Question: I want to create a application using jetpack compose. Rate List have different items and each item have different price according to weight. For Example Apple(Items) 1kg price is 100Rs and for 5kg price is 400Rs etc. Like apple different items have differnet price and weight.
Problem is that how to create textfield at rumtime and manage these values of weight and price.
I try this
'''
@compose
fun ComposeTextFields() {
var weightTextField = remember {
mutableStateListOf<String>()
}
var priceTextField by remember {
mutableStateOf("")
}
var number by remember {
mutableStateOf(0)
}
Column {
LazyColumn {
items(number){
Row {
OutlinedTextField(
value = weightTextField[number-1],
onValueChange = { weightTextField.add(number-1, it) },
label = { Text(text = "Weight") },
modifier = Modifier.weight(1f)
)
OutlinedTextField(
value = priceTextField,
onValueChange = {priceTextField = it },
label = { Text(text = "Price")},
modifier = Modifier
.weight(1f)
.padding(start = 5.dp)
)
}
}
item {
TextButton(onClick = { ++number }) {
Text("more $number")
}
}
}
}
}
'''

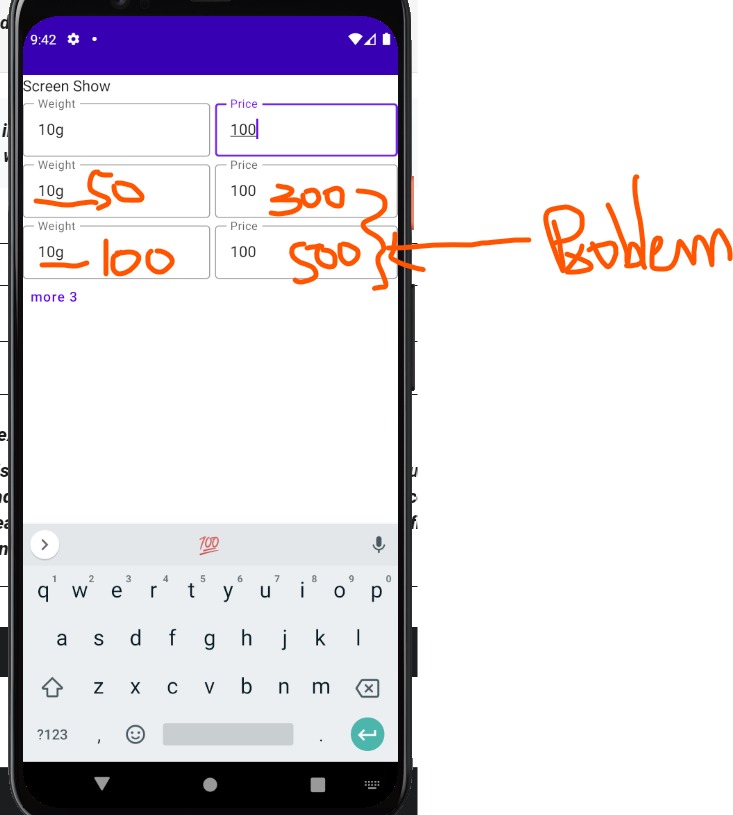
Answer: Here's your code working :)
'''
@Composable
fun ComposeTextFields() {
val weightTextField = remember {
mutableStateListOf<String>()
}
val priceTextField = remember {
mutableStateListOf<String>()
}
var number by remember {
mutableStateOf(0)
}
Column {
LazyColumn {
items(number) { index ->
Row {
OutlinedTextField(
value = weightTextField[index],
onValueChange = { weightTextField[index] = it },
label = { Text(text = "Weight") },
modifier = Modifier.weight(1f)
)
OutlinedTextField(
value = priceTextField[index],
onValueChange = {
priceTextField[index] = it
},
label = { Text(text = "Price") },
modifier = Modifier
.weight(1f)
.padding(start = 5.dp)
)
}
}
item {
TextButton(onClick = {
++number
weightTextField.add("100g")
priceTextField.add("100")
}) {
Text("more $number")
}
}
}
}
}
'''